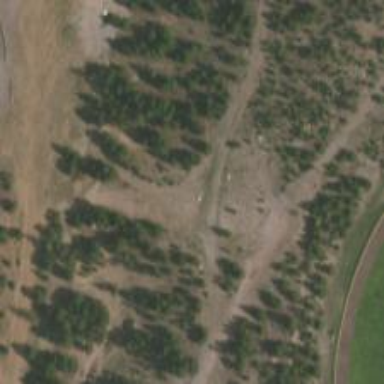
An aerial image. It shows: Disc golf hole.